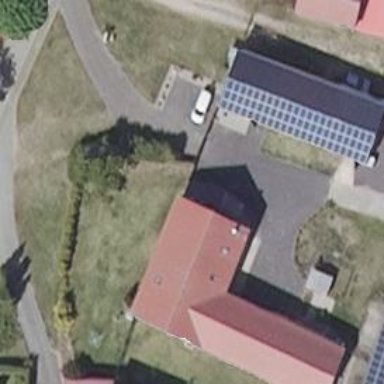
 the roof's color is grey and oriented along its structure."